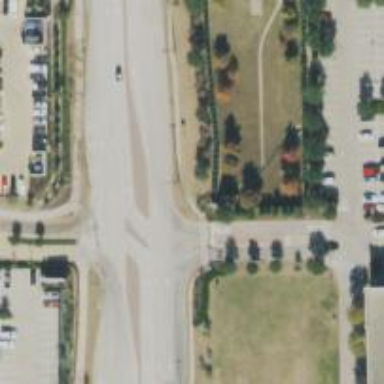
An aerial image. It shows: Secondary road.